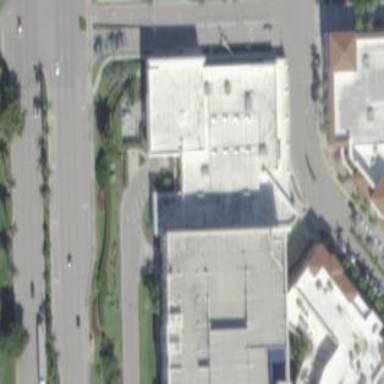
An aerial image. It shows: Retail building.